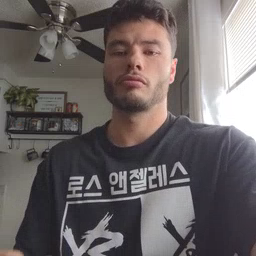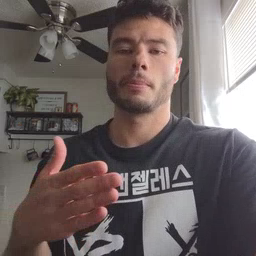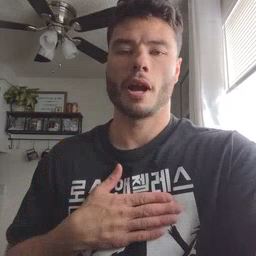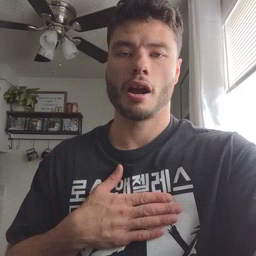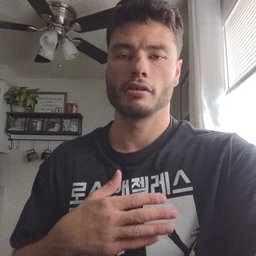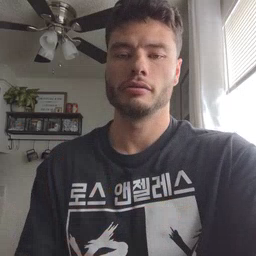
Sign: minemy